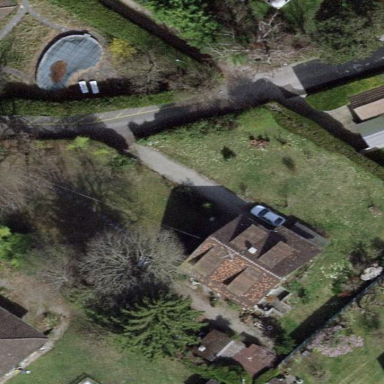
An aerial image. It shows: Garden surrounded by fence.